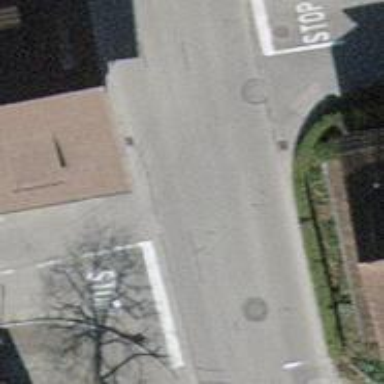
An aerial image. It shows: Road with stop sign.